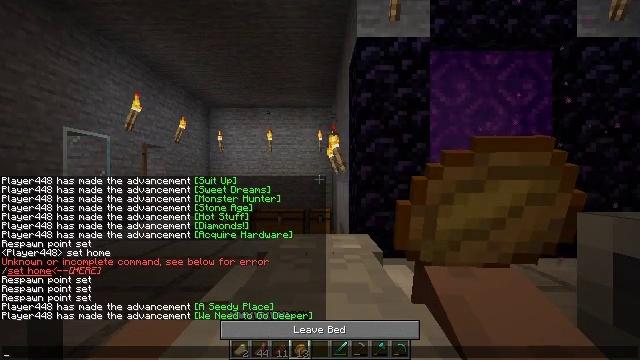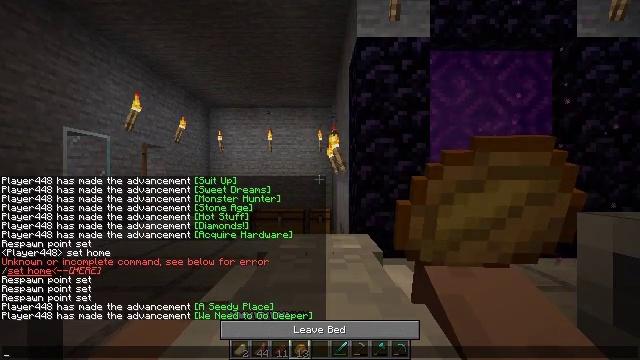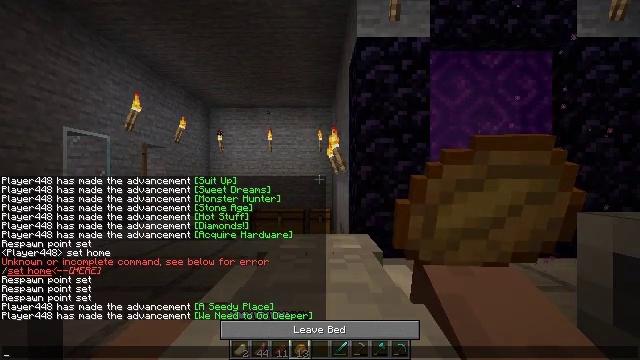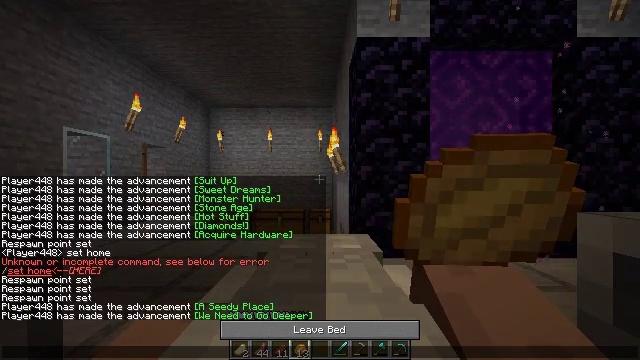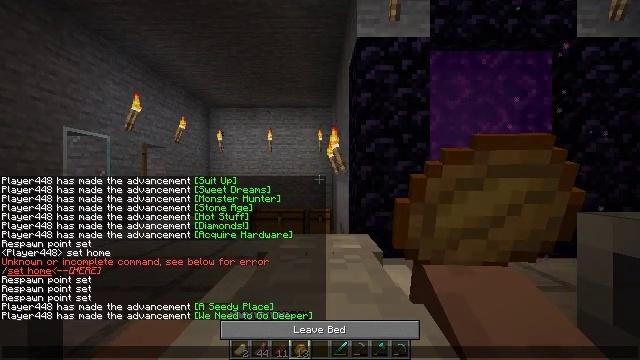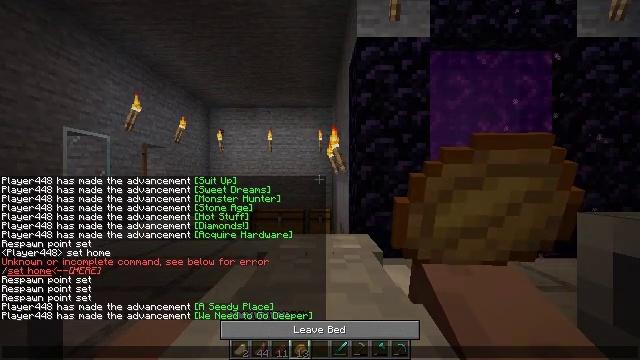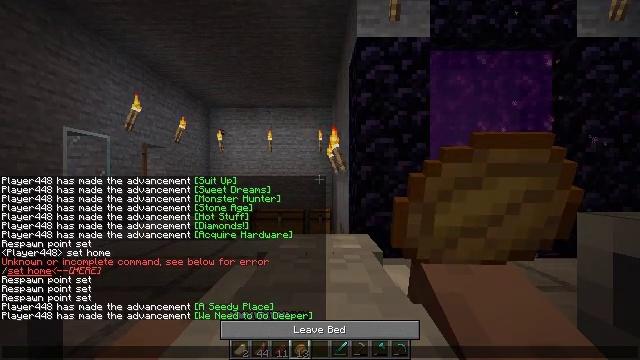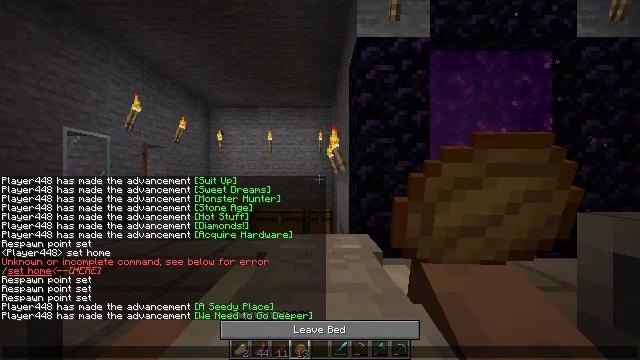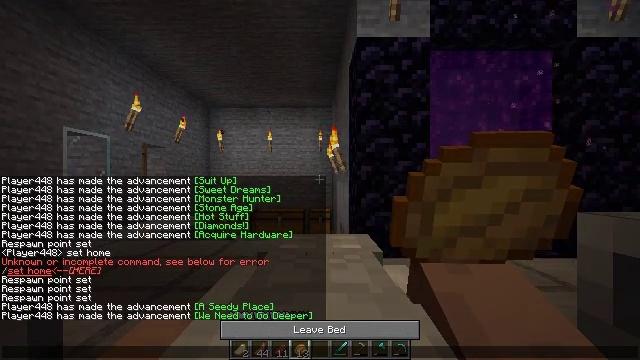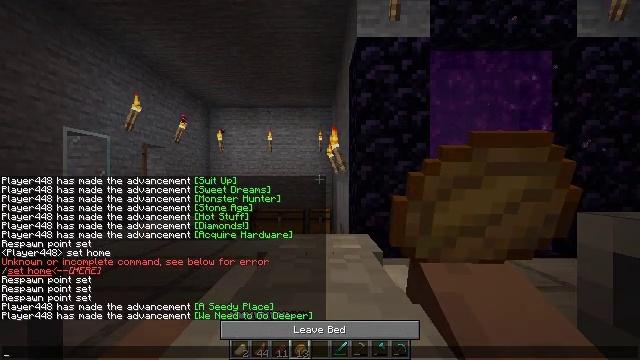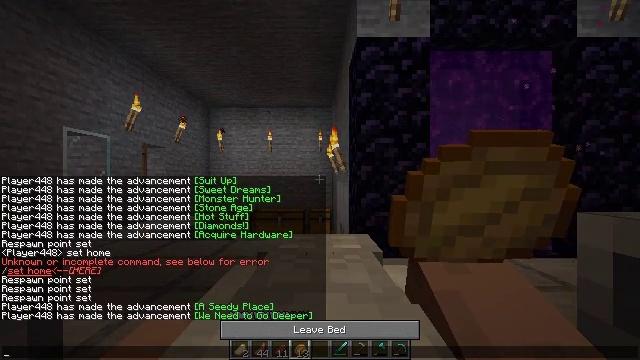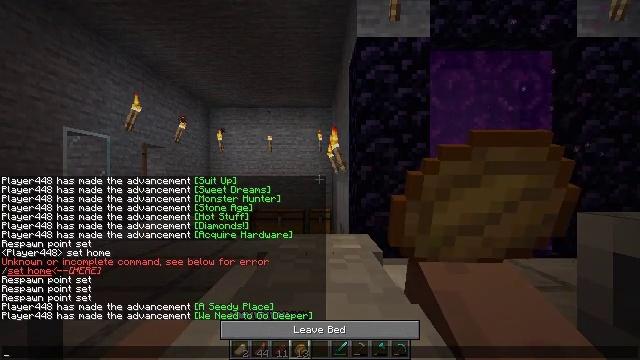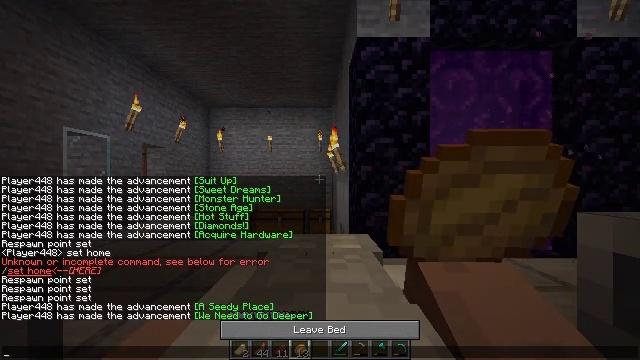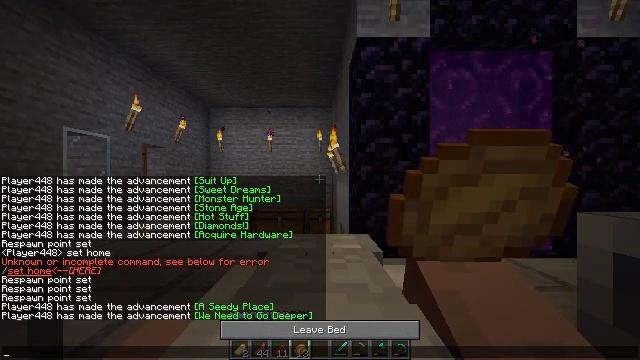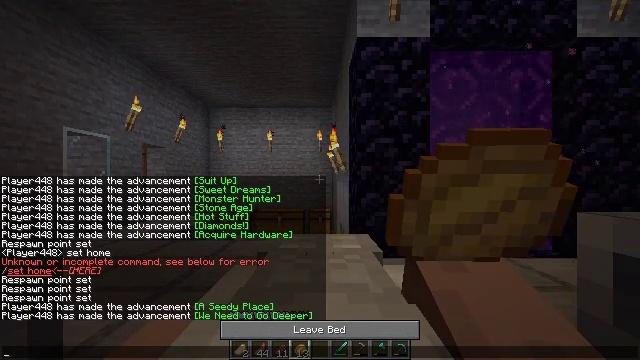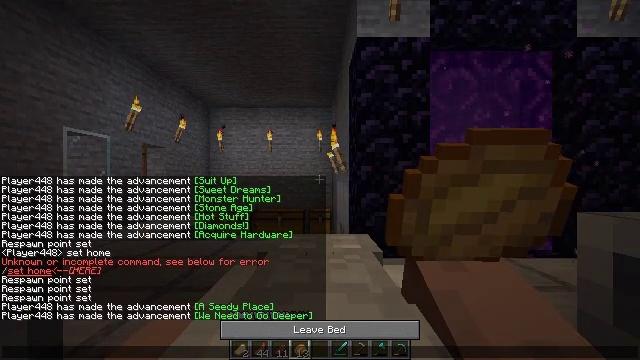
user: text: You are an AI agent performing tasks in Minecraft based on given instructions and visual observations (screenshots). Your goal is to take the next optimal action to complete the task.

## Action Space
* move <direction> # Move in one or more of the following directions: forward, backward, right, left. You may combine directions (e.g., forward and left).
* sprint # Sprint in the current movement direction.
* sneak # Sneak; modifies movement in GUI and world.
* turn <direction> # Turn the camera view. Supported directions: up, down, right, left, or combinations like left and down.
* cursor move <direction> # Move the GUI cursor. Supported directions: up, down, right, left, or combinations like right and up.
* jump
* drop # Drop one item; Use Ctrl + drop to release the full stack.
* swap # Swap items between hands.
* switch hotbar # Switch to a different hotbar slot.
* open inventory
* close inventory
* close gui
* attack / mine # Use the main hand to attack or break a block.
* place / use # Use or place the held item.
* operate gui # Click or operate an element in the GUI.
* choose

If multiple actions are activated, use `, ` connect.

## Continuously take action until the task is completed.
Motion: motion action
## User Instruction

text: Mine the fully grown carrots.
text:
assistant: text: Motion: no_op
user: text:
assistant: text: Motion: no_op
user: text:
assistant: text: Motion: no_op
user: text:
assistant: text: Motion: no_op
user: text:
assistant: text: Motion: no_op
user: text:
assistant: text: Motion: no_op
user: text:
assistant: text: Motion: no_op
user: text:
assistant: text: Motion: no_op
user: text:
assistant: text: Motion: no_op
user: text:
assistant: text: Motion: no_op
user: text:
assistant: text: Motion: no_op
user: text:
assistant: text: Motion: no_op
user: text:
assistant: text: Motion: no_op
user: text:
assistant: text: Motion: no_op
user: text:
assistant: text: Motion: no_op
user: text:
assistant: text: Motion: no_op
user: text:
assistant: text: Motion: no_op
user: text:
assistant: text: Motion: no_op
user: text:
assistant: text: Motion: no_op
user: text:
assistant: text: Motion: no_op
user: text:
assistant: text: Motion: no_op
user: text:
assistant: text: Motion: no_op
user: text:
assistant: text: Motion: no_op
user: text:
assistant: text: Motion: no_op
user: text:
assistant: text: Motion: no_op
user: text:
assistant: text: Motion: no_op
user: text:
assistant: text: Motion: no_op
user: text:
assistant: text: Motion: no_op
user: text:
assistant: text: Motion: no_op
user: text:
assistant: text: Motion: no_op